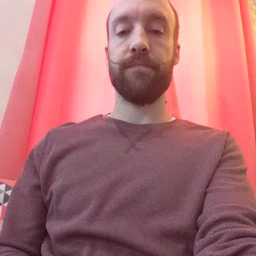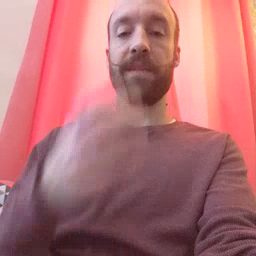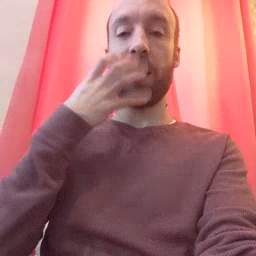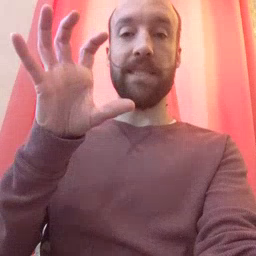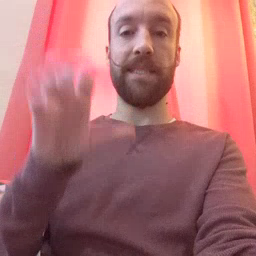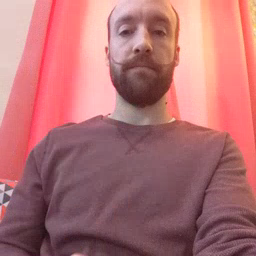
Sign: hot